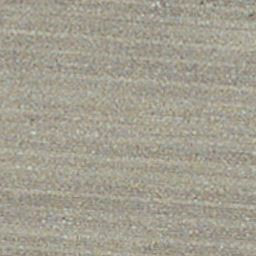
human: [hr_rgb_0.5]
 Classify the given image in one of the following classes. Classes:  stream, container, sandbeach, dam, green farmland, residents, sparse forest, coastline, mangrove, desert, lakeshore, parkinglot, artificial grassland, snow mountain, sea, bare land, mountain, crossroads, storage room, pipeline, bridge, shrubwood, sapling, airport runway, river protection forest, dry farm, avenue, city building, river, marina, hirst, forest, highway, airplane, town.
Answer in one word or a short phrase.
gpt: dry farm